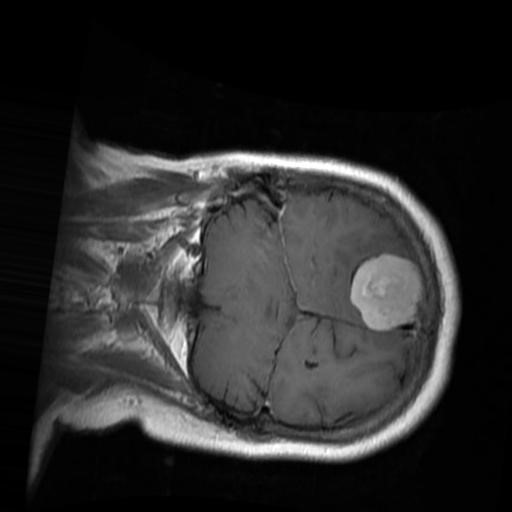
Label: brain_menin